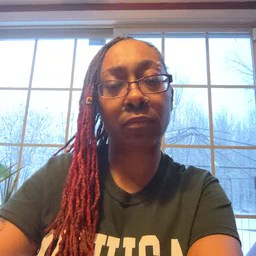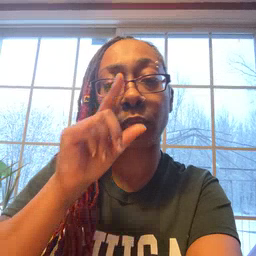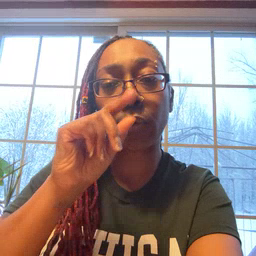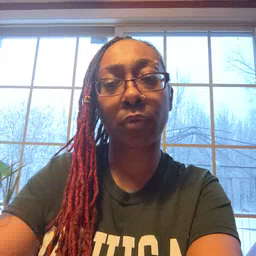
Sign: bird